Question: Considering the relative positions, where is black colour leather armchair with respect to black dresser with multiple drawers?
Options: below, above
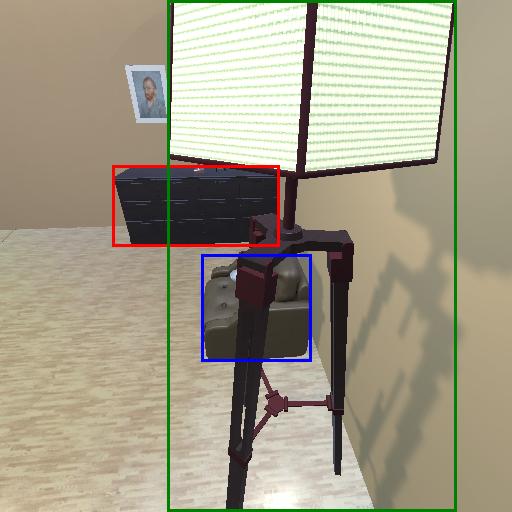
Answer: below